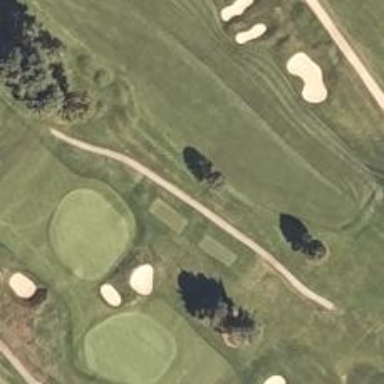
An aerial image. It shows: Path for both roads and golfers.